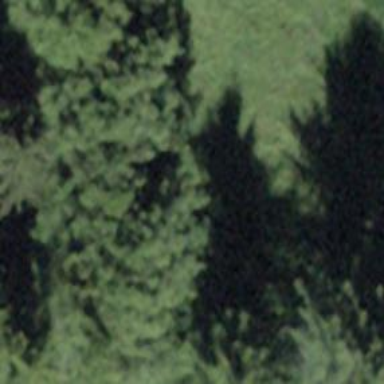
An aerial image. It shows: Forest area.